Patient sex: M
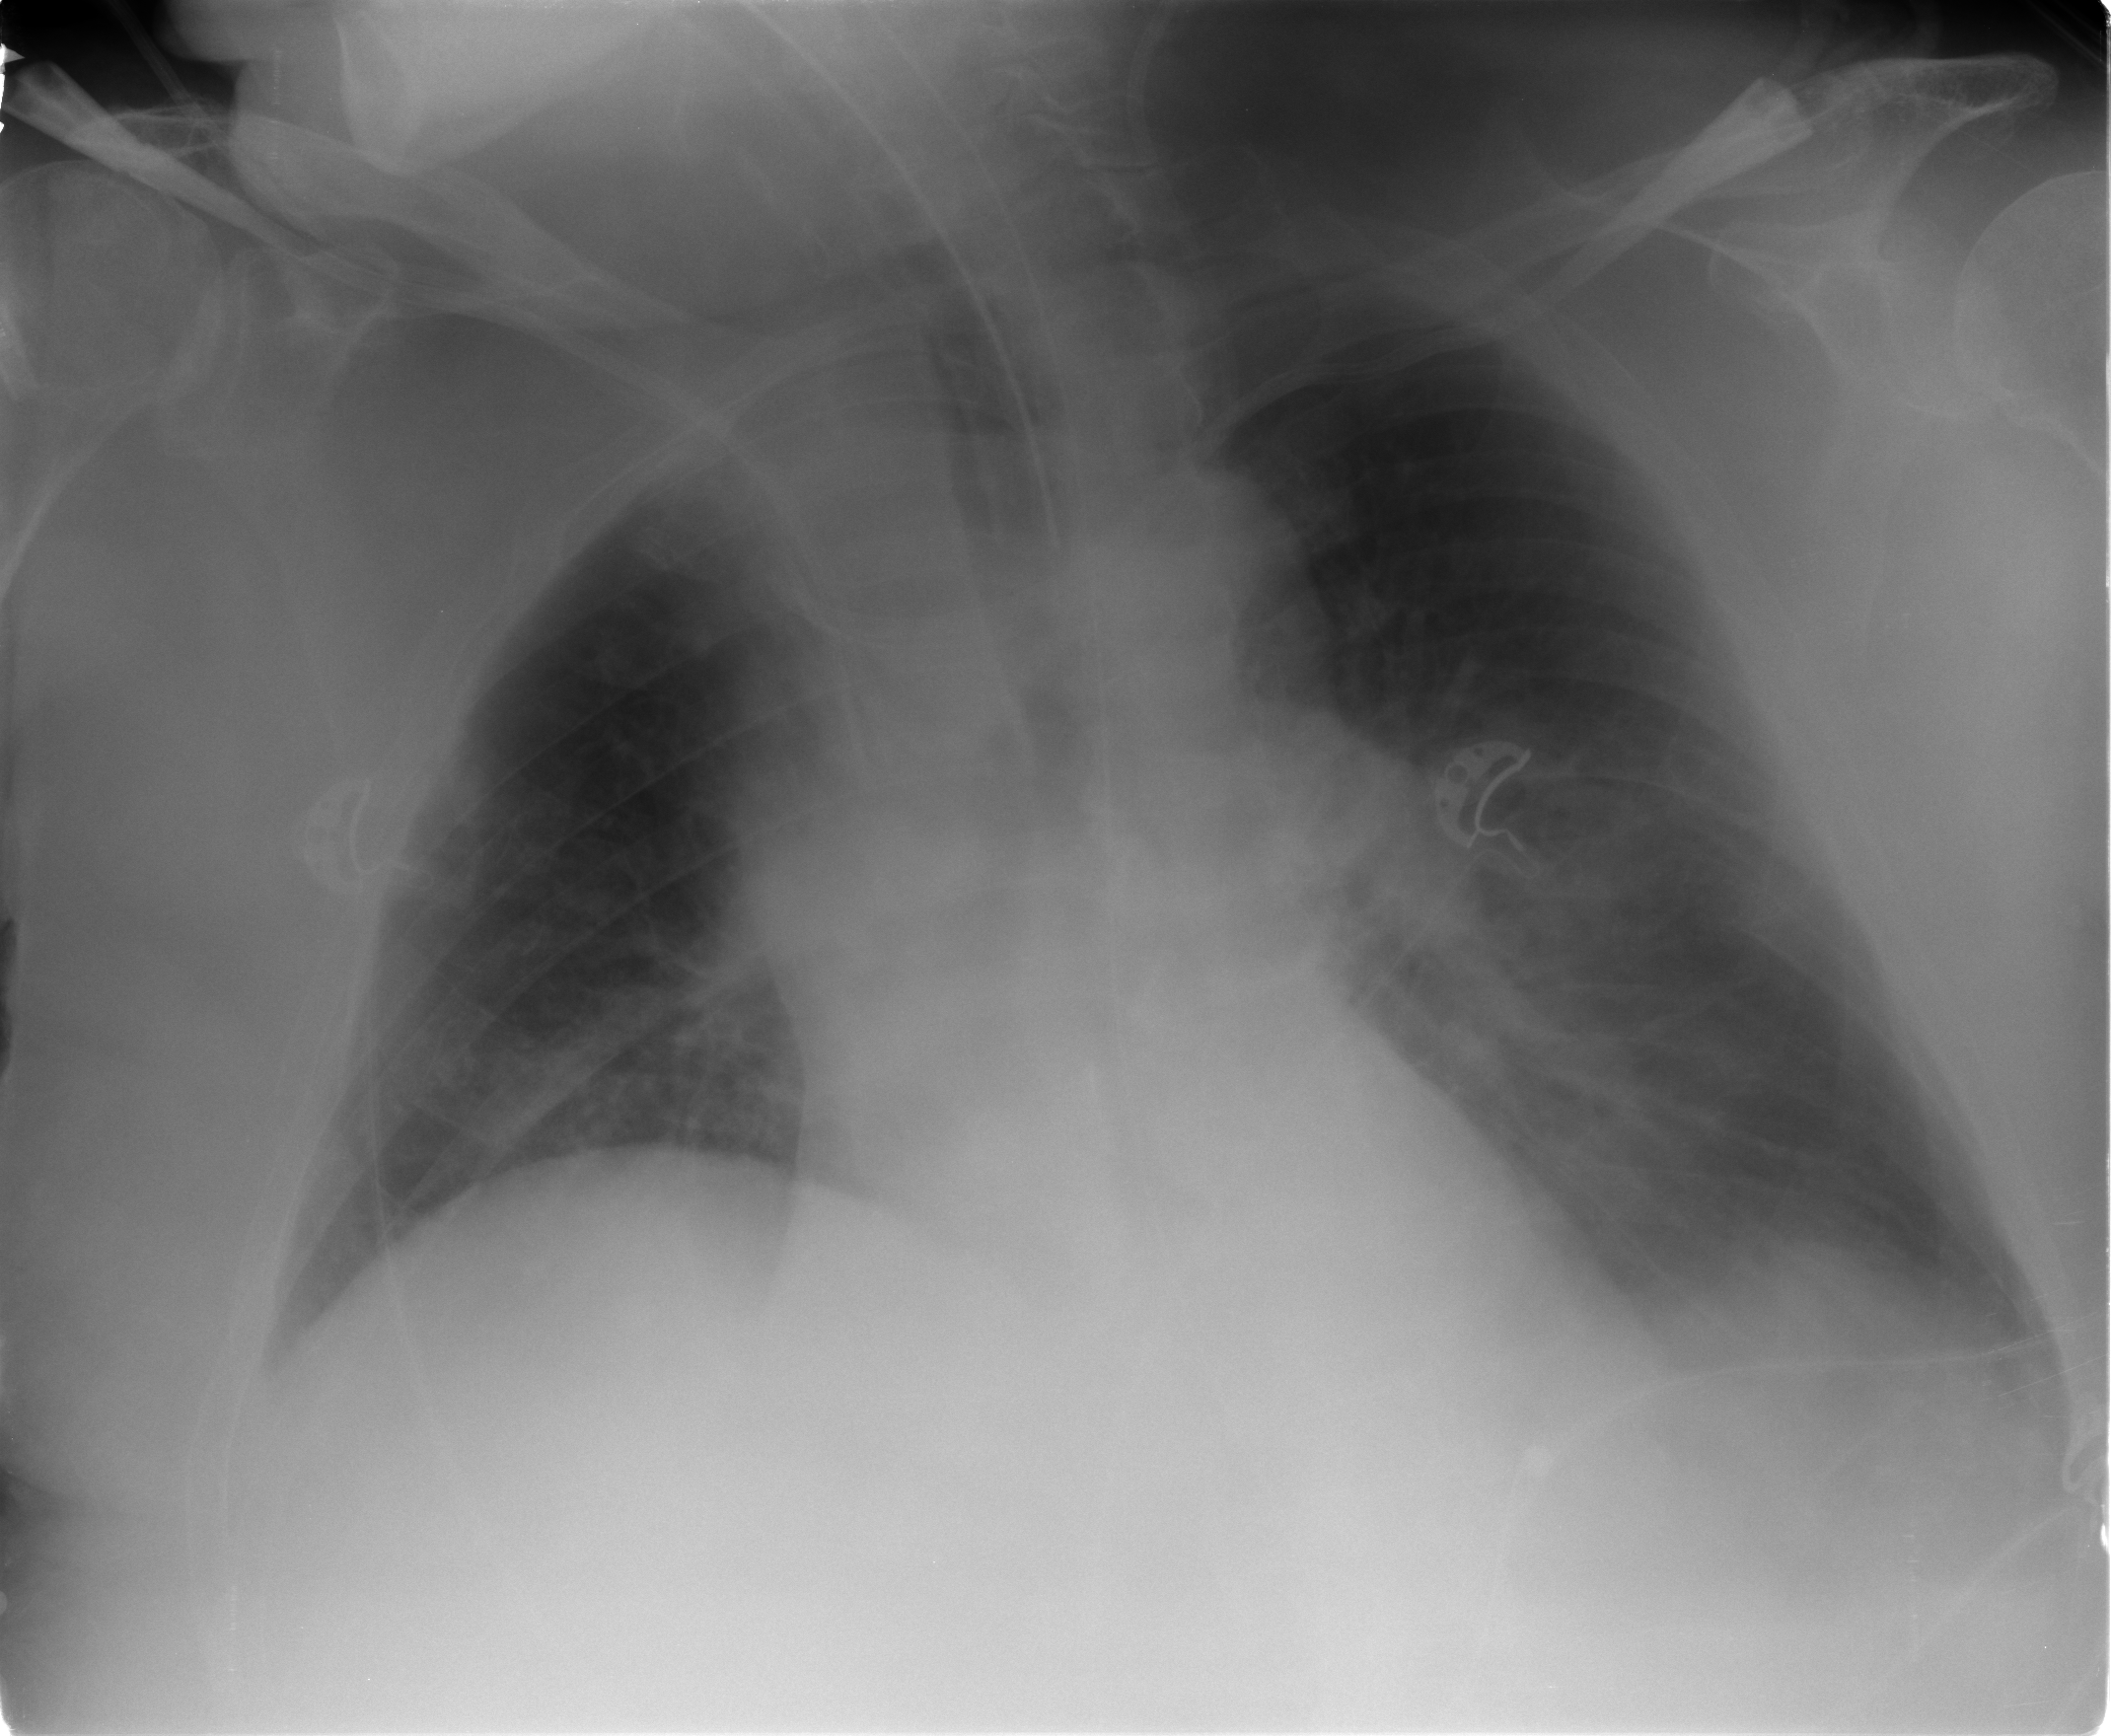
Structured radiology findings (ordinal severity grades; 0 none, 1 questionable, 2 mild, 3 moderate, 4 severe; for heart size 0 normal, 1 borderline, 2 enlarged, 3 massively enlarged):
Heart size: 0
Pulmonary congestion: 3
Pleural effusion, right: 2
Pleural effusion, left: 1
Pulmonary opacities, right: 0
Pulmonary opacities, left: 0
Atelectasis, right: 2
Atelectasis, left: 2